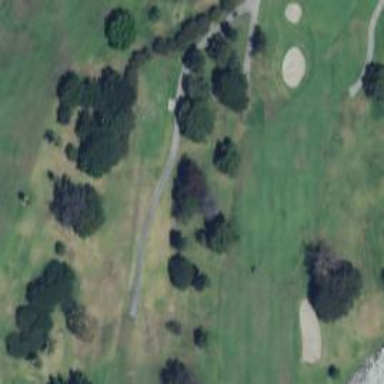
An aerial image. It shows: Service road used as golf cart path.